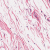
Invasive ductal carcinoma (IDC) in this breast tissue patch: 0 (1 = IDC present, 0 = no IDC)